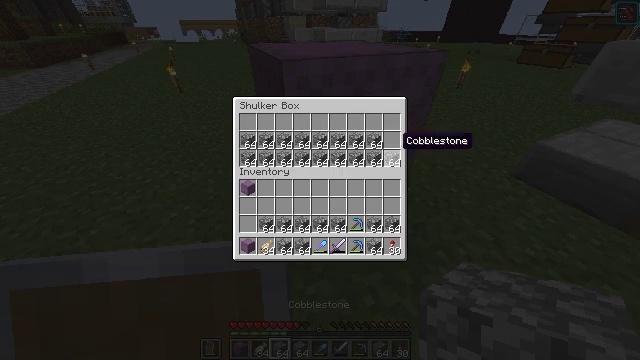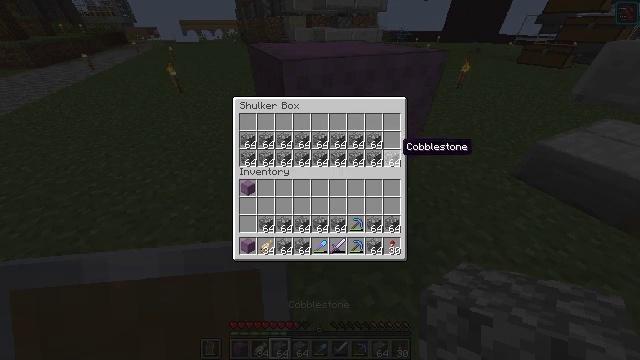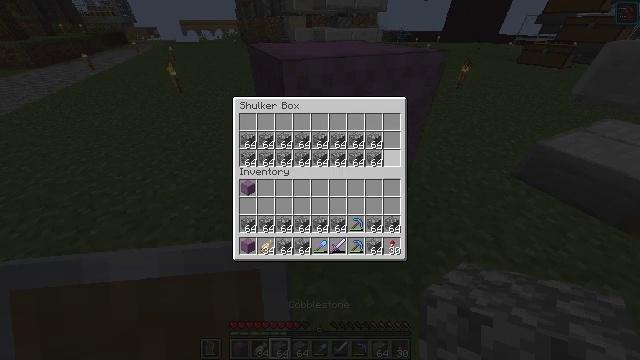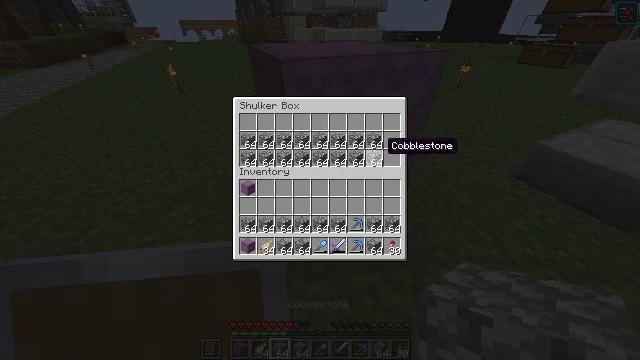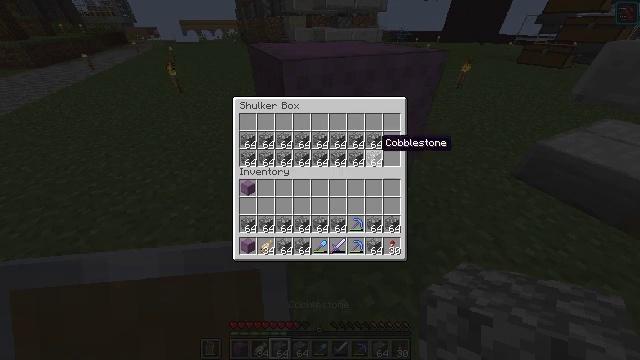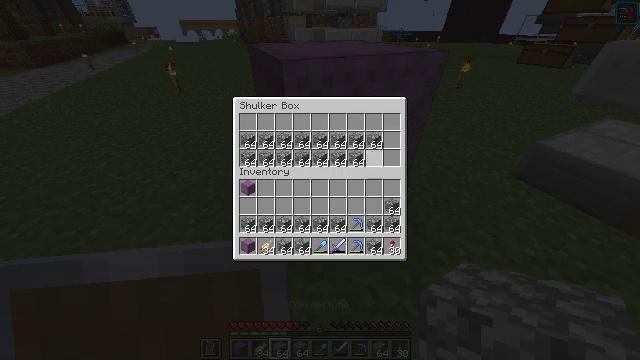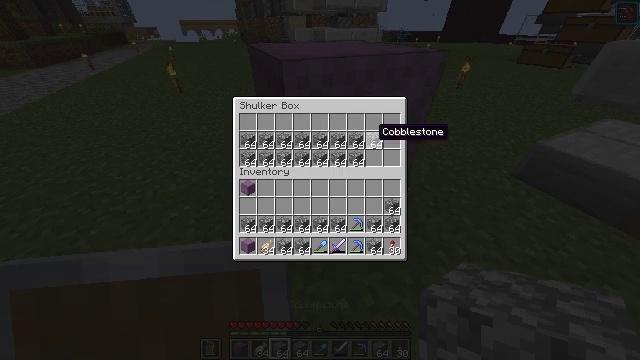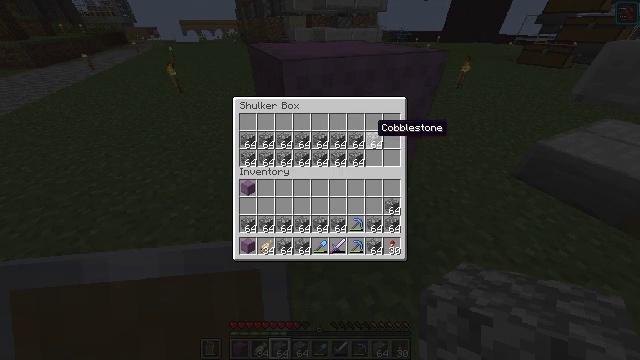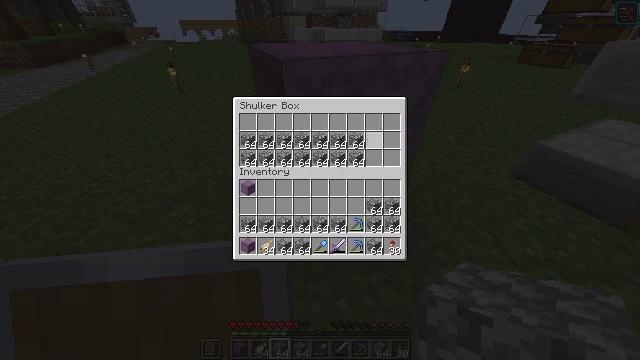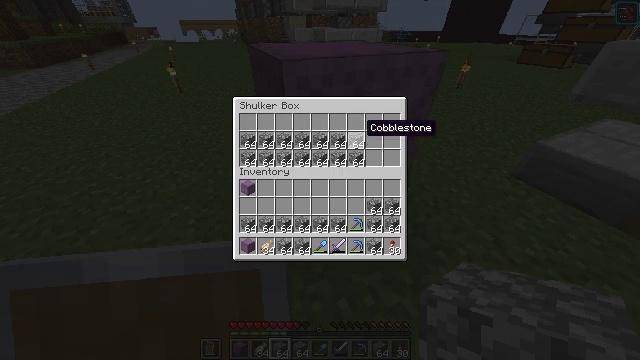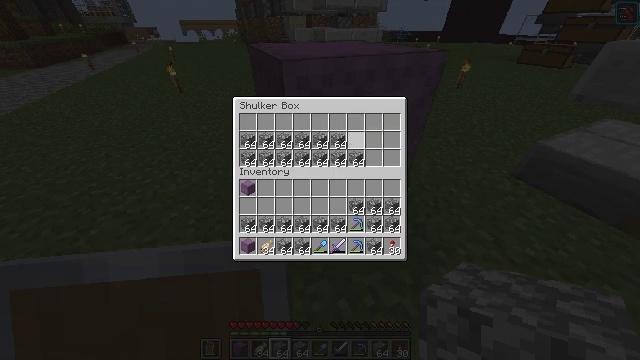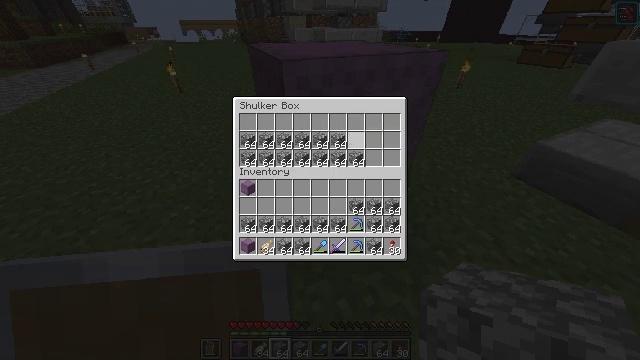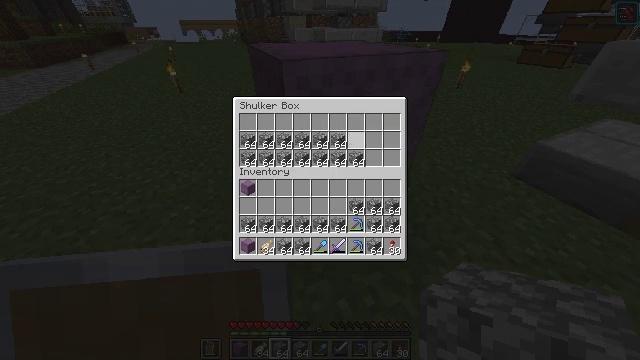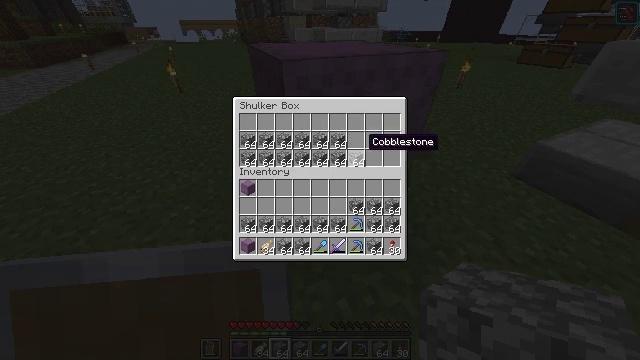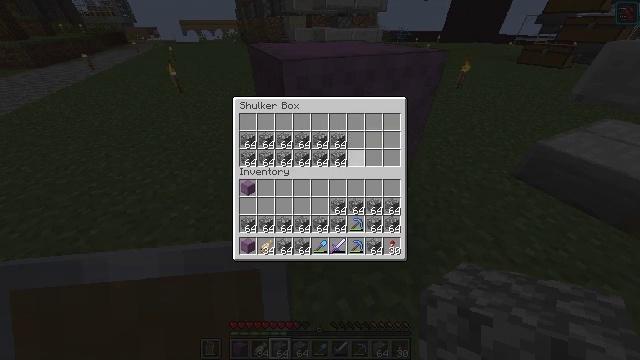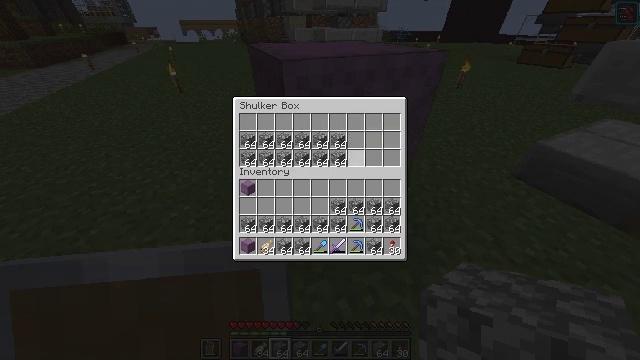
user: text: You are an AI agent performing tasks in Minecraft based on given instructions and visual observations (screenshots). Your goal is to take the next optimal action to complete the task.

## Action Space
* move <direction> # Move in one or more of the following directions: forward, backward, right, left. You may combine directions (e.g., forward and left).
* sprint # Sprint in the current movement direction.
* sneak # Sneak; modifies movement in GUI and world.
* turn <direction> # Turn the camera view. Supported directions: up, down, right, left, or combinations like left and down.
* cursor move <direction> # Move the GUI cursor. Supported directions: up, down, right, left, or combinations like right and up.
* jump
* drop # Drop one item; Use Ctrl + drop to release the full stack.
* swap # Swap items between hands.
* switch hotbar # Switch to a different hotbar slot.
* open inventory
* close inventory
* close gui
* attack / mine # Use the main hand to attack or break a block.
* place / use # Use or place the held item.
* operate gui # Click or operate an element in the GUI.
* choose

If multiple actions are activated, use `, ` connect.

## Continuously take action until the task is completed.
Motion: motion action
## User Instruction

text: Gather the shulker box for storage.
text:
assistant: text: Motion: sneak
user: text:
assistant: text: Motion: sneak, choose
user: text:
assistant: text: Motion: sneak, cursor move left, choose
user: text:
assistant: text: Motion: sneak
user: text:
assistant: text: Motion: sneak, choose
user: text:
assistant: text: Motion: sneak, cursor move up, choose
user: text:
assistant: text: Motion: sneak
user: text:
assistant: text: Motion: sneak, choose
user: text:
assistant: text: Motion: sneak, cursor move left
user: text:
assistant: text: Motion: sneak, choose
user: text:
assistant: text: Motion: sneak, choose
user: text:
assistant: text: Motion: sneak
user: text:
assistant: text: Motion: sneak
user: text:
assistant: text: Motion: sneak, choose
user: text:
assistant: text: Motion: sneak, choose
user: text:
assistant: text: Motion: sneak, cursor move left, choose
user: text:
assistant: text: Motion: sneak
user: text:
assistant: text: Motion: sneak
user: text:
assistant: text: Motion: sneak, choose
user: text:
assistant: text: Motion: sneak, choose
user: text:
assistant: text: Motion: sneak, cursor move up, choose
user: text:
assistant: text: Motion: sneak, choose
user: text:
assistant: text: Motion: sneak, choose
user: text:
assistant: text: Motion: sneak, cursor move left, choose
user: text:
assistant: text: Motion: sneak, cursor move left
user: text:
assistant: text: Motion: sneak, choose
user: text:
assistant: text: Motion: sneak, choose
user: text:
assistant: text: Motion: sneak
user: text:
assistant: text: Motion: sneak
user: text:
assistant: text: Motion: sneak, choose